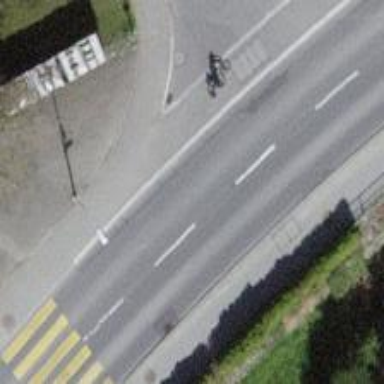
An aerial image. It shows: Tertiary road with separate cycle track on both sides.